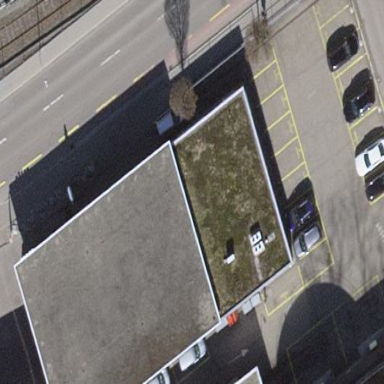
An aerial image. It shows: Fuel station located under roof.